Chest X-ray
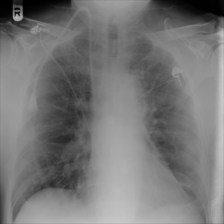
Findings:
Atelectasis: negative
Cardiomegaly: negative
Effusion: negative
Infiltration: negative
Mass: negative
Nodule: negative
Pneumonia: negative
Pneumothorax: negative
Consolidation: negative
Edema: negative
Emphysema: negative
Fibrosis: negative
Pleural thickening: negative
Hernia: negative